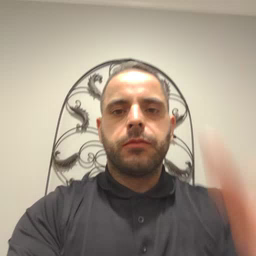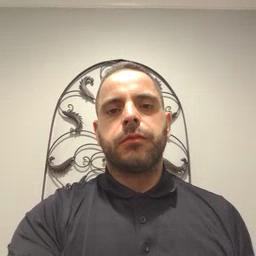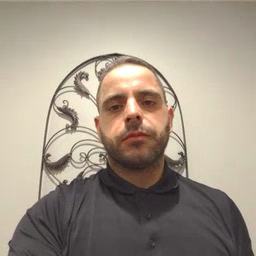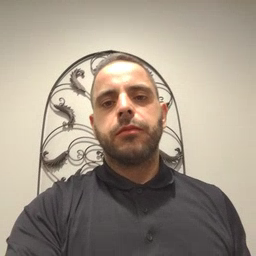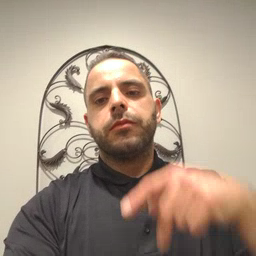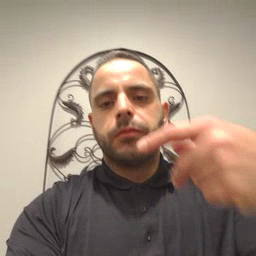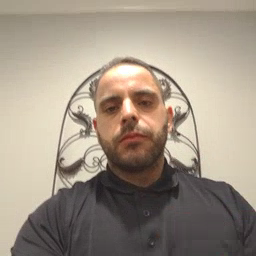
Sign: fall